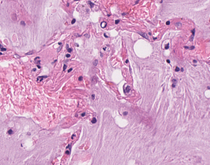
Tumor epithelial tissue: no
Tumor-associated stroma tissue: no
Normal tissue: yes